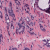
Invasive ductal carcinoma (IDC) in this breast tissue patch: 1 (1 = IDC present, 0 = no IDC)